Question: i want my logcat to be attached to the DDMS but now is showing like this

Why this is happening??
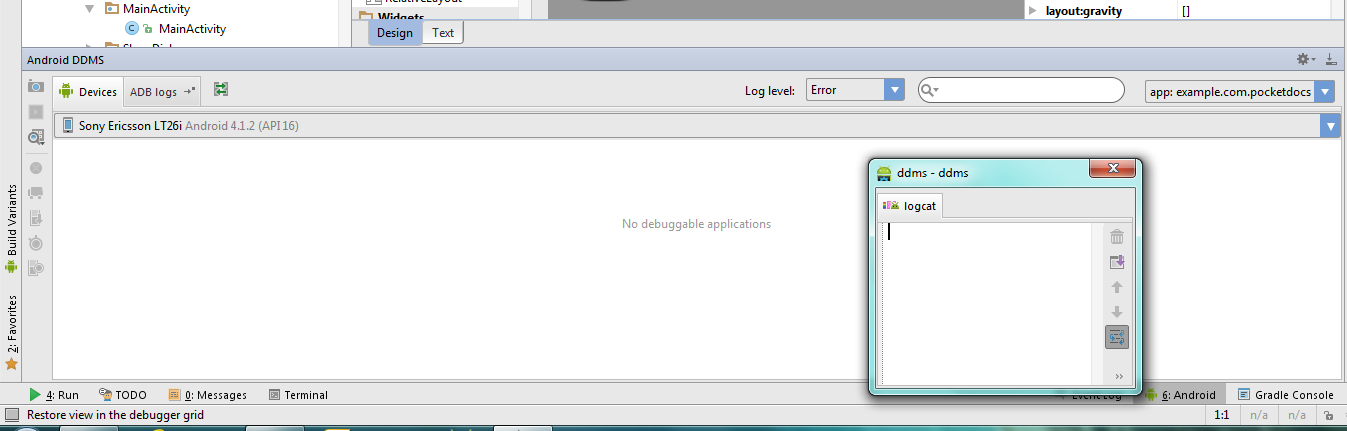
Answer: Drag your logcat window beside the ADB Logs tab, and let it snap into the window.